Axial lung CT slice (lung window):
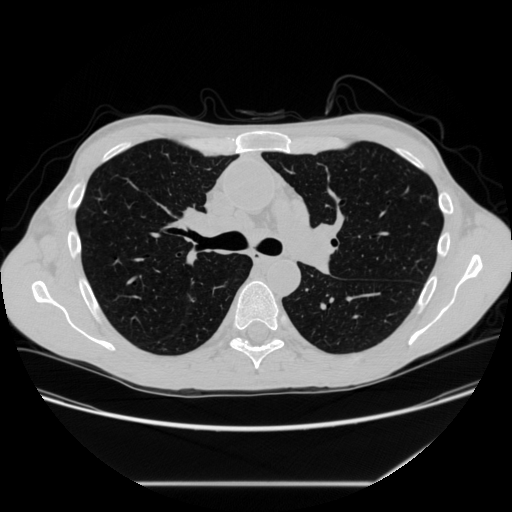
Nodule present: no